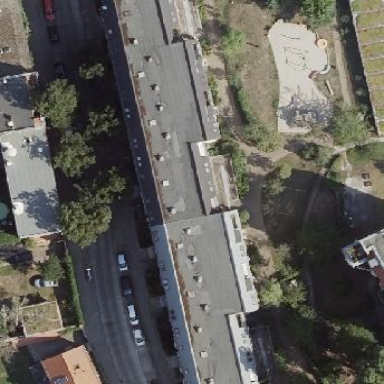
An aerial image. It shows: Unique apartment building with double saltbox roof shape.